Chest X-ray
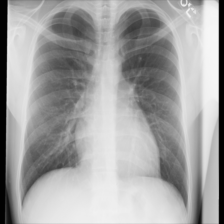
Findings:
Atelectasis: negative
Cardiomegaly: negative
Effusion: negative
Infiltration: negative
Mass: negative
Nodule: negative
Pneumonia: negative
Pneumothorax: negative
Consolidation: negative
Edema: negative
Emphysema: negative
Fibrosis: negative
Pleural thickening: negative
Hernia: negative